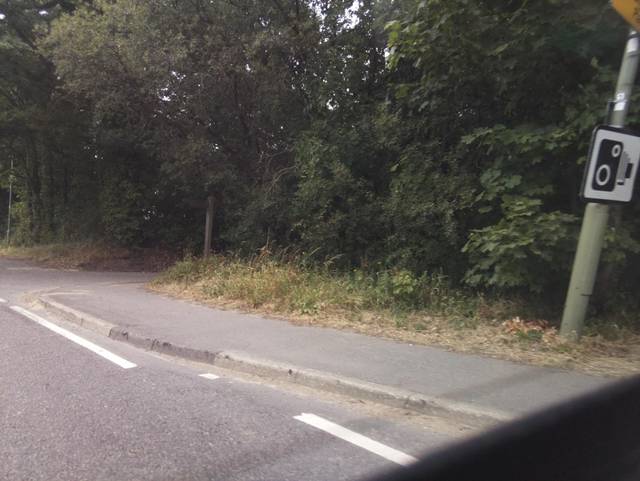
Region: United Kingdom
Coordinates: 51.302, -1.042